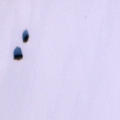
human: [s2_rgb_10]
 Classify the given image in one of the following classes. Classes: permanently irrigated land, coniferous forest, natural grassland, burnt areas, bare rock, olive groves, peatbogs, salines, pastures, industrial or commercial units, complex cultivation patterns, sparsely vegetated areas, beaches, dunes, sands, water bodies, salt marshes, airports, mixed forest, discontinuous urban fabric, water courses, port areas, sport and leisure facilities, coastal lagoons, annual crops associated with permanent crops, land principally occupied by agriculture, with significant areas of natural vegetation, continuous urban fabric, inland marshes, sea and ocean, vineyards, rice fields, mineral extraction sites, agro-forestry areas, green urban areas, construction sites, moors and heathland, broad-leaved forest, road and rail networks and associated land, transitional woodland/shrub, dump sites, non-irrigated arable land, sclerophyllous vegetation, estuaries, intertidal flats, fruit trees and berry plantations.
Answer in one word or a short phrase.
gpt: water bodies